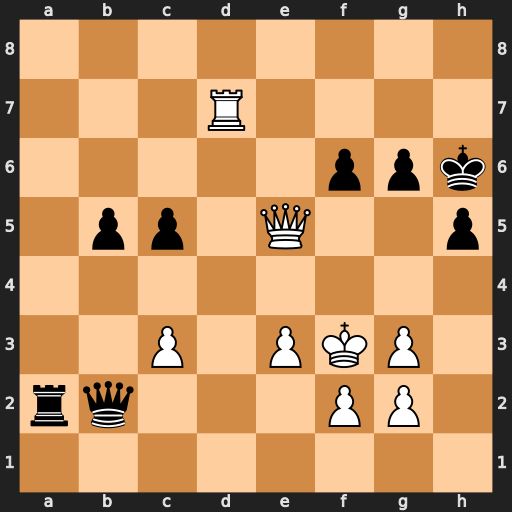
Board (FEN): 8/3R4/5ppk/1pp1Q2p/8/2P1PKP1/rq3PP1/8
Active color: w
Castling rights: -
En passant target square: -
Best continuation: Qf4+ g5 Qxf6#